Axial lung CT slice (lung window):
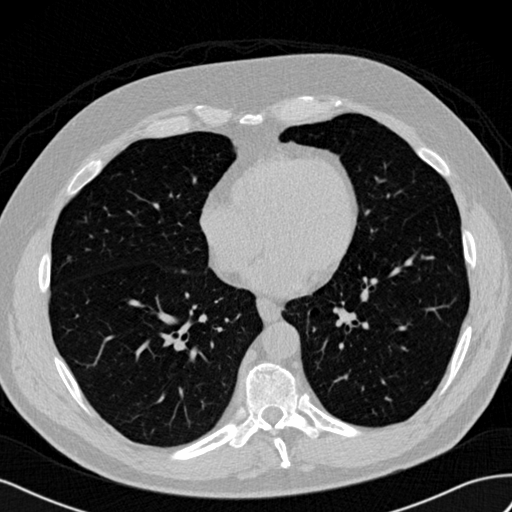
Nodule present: no